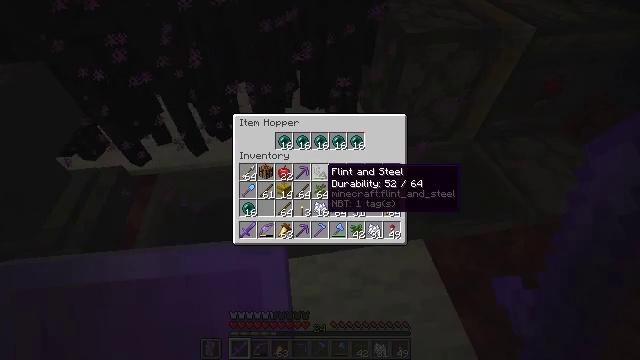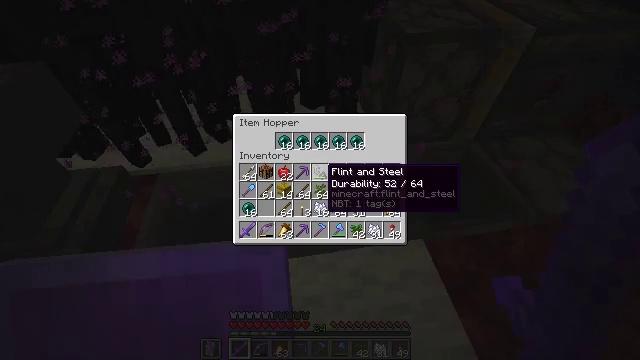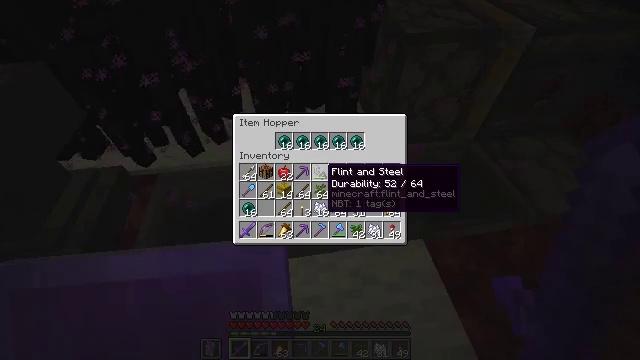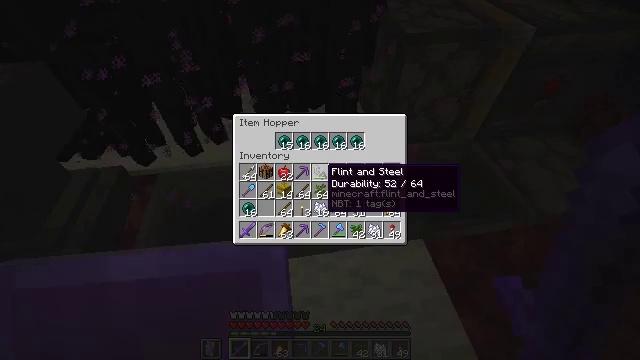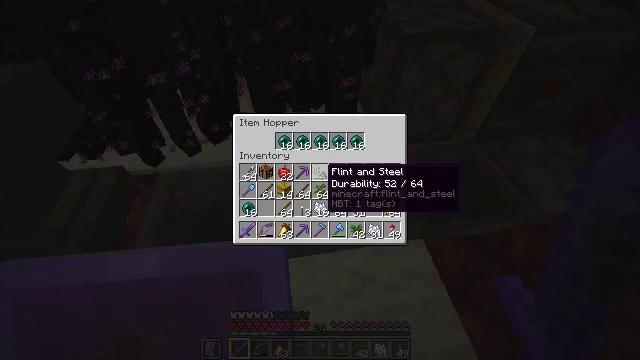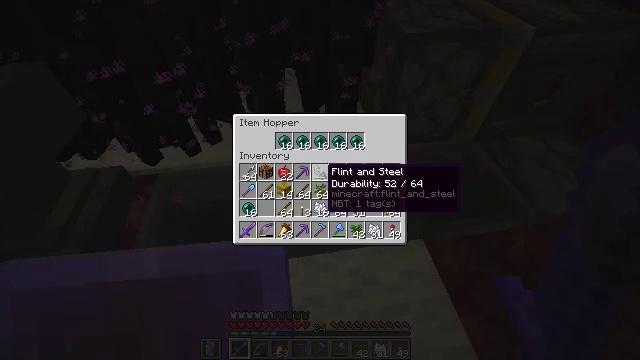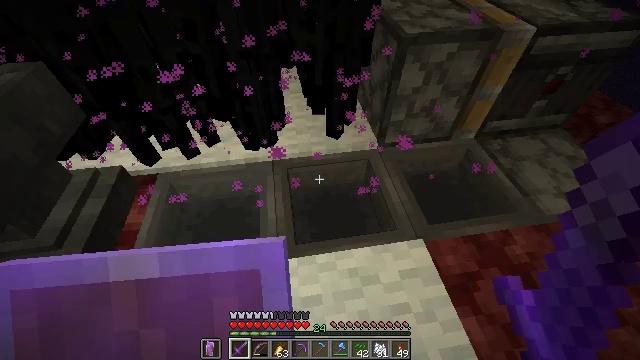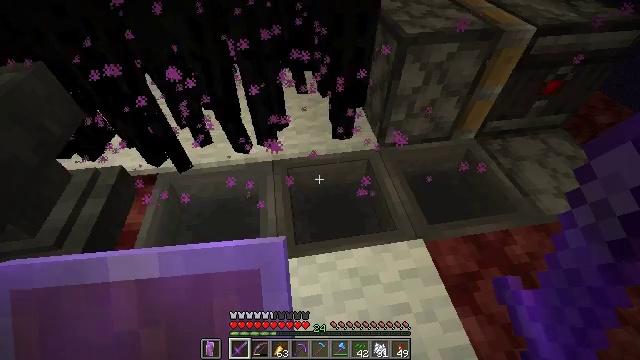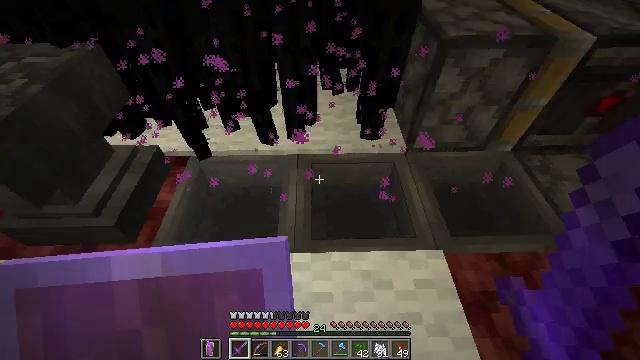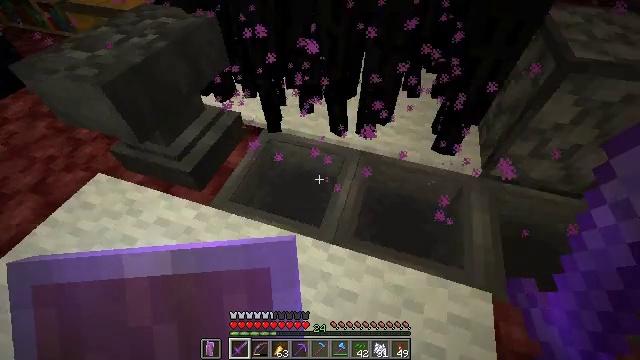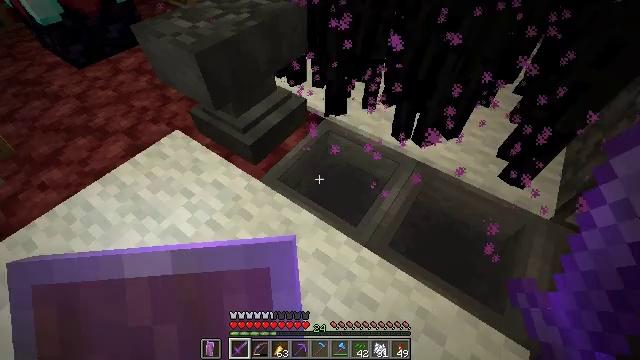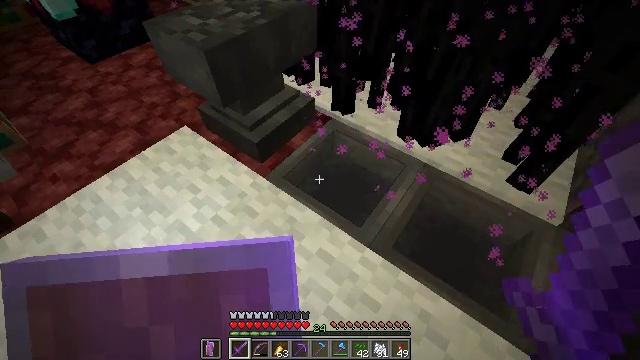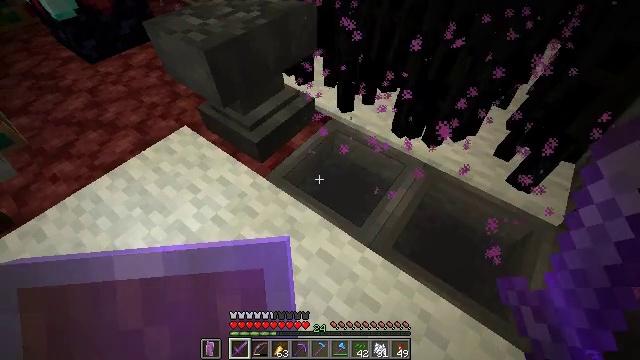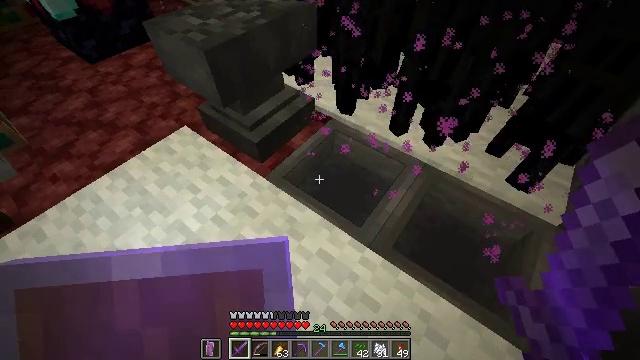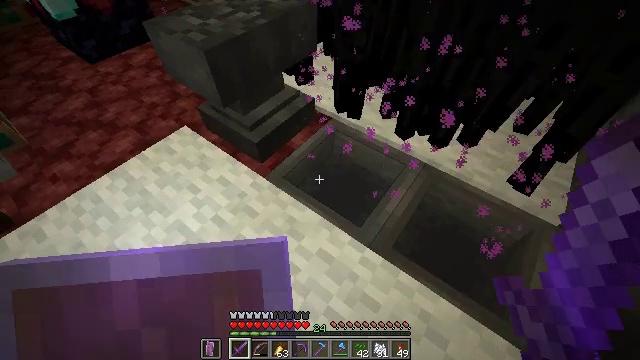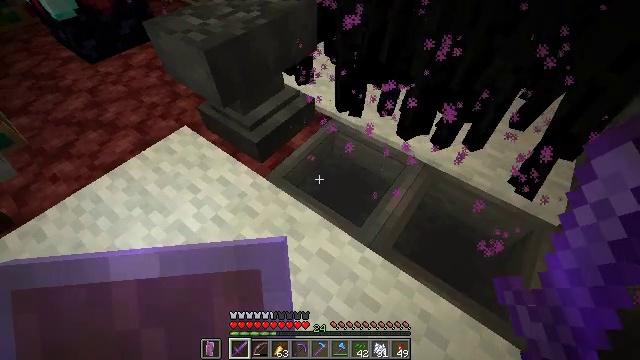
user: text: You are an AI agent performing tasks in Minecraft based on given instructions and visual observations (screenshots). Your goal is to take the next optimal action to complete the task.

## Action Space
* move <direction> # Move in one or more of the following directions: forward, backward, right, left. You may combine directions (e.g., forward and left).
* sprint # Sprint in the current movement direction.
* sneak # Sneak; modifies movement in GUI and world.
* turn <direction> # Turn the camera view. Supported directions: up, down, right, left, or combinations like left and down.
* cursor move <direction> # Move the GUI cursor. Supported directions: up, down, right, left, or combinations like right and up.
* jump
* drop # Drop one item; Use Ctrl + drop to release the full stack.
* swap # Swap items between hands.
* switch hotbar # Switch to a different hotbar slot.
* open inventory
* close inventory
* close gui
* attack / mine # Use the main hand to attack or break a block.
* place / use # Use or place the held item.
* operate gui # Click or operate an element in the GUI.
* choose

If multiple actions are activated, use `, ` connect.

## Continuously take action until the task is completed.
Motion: motion action
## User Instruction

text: Combat the enderman.
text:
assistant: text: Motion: no_op
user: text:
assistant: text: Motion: no_op
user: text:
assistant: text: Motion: no_op
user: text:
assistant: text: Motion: no_op
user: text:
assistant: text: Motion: no_op
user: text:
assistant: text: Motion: no_op
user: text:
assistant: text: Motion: no_op
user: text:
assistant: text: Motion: turn left
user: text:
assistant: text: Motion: turn left and down
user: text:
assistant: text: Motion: turn left and down
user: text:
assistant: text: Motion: turn left
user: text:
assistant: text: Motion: no_op
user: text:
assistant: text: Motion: no_op
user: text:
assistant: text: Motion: no_op
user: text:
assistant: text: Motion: no_op
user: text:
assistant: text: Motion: no_op
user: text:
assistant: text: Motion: turn right
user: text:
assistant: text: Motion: turn right
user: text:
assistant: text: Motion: use / place
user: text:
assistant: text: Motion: use / place
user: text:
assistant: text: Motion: use / place
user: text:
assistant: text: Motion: no_op
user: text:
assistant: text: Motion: no_op
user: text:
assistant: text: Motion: no_op
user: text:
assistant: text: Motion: no_op
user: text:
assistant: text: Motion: no_op
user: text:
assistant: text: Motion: no_op
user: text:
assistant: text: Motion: no_op
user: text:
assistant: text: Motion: no_op
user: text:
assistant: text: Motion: no_op